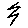
Label: zigzag